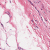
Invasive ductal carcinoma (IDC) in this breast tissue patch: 0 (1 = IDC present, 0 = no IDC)